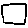
Label: square